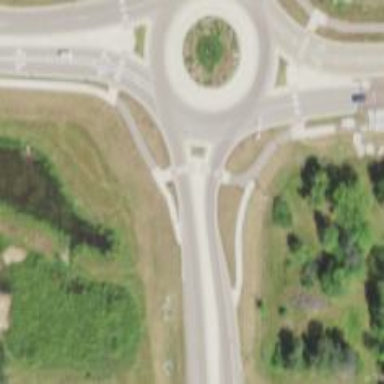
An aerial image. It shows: Unmarked crossing on the road.